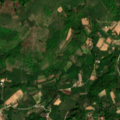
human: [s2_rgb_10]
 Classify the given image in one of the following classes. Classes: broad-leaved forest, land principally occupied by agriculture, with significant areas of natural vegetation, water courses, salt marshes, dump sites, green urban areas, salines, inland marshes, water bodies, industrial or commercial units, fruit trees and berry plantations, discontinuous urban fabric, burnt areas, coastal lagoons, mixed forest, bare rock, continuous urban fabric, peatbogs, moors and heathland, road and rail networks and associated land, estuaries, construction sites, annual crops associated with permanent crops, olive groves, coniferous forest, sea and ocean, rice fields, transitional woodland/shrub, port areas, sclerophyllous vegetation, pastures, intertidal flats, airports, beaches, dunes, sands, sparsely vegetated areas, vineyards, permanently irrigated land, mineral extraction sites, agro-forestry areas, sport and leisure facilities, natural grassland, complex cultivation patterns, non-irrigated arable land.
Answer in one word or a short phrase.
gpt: land principally occupied by agriculture, with significant areas of natural vegetation, broad-leaved forest, natural grassland, transitional woodland/shrub